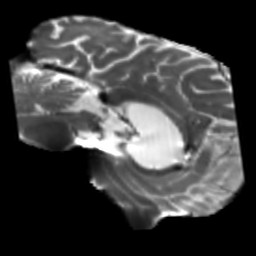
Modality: T2w
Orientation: sagittal
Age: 67
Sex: male
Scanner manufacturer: siemens
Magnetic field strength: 3 T
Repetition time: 5.25 s
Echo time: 0.08 s